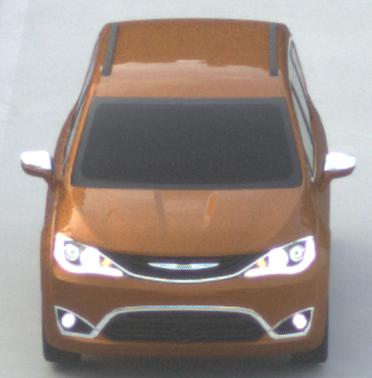
Make: Chrysler
Model: Pacifica
Detailed model: -
Model produced from: 2016
Model produced until: 2020
Doors: 5
Color: orange
Road condition: dry road
Daytime: morning or afternoon
Contrast: low contrast